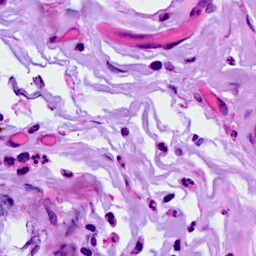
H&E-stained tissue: Breast